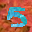
Label: 5